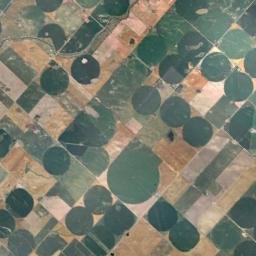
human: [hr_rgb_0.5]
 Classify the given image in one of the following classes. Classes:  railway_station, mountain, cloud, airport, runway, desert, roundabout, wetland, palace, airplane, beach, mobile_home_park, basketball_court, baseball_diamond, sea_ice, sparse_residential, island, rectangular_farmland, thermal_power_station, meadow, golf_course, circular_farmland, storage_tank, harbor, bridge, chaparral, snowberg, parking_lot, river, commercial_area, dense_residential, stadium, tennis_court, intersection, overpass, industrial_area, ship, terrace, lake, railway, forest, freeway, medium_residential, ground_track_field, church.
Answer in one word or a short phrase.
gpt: circular_farmland